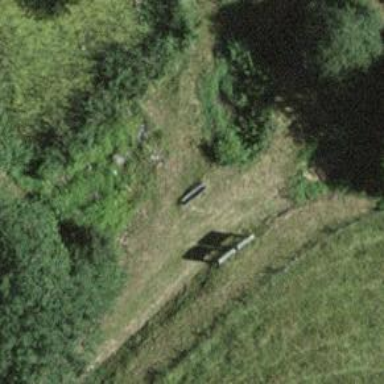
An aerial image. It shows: Bench.